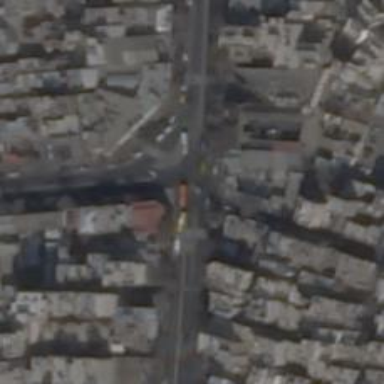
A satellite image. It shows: Marked crossing on the road.